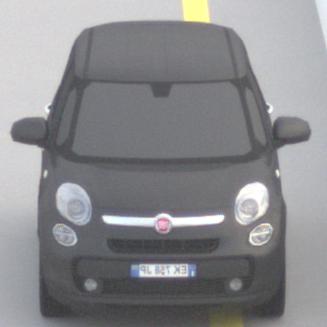
Make: Fiat
Model: 500L 1.4 16V
Detailed model: 500L (199)
Model produced from: 2012/10
Model produced until: 2017/05
Doors: 5
Color: gray
Road condition: dry road
Daytime: morning or afternoon
Contrast: low contrast